Interaction volume radius: 10 \u00c5
Interaction volume height: 15 \u00c5
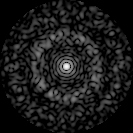
Disorder parameter: 0.8224